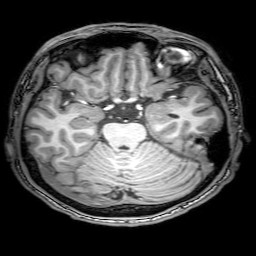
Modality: T1w
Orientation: coronal